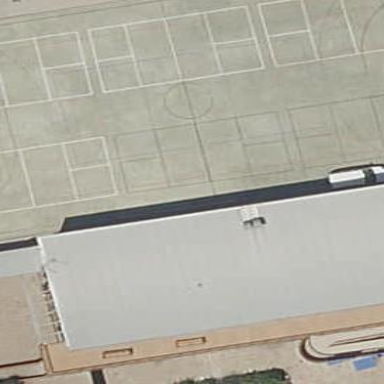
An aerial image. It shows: Basketball court on leisure land pitch.